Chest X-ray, PA view. Patient: 32 years old, sex F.
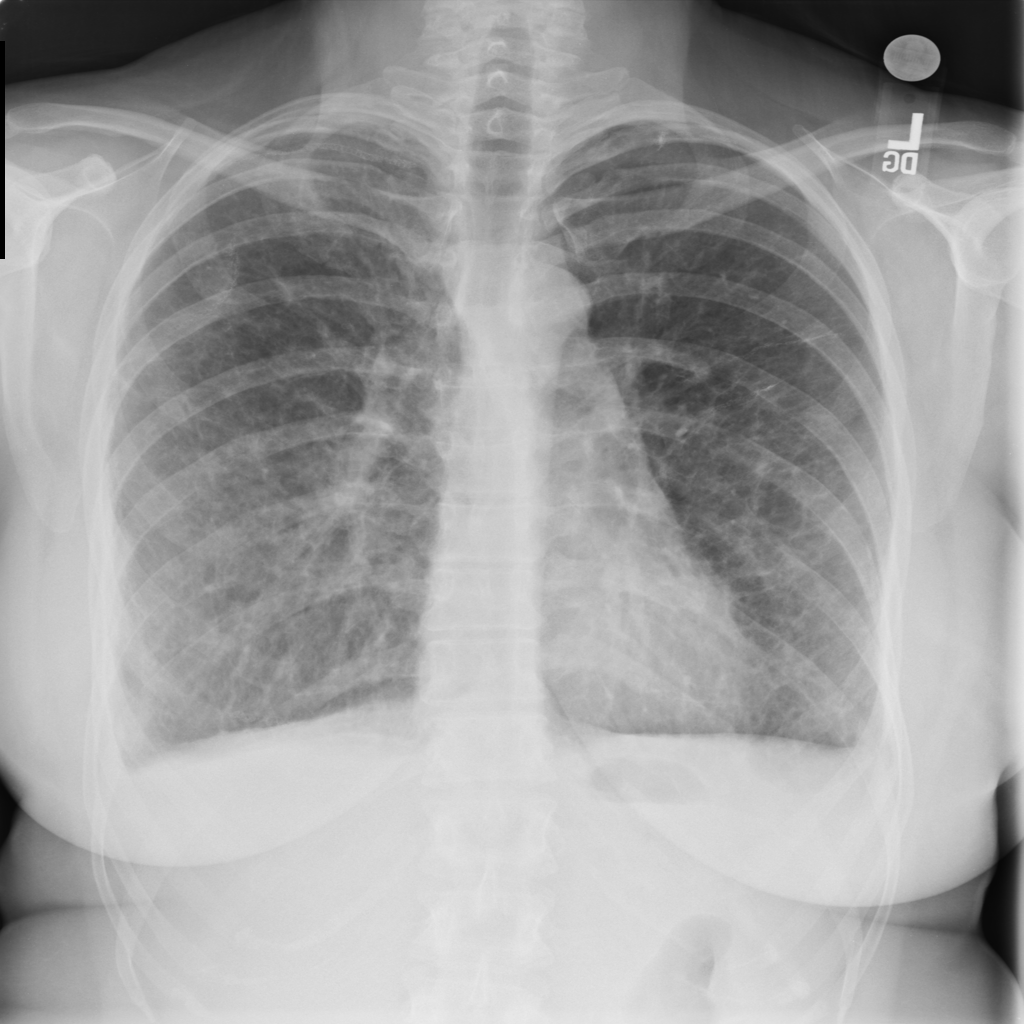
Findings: No Finding